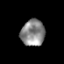
Tissue: prostate
Cell type: T cells
Senescence score: 0.3299
Nuclear area (px): 616
Mean DAPI intensity: 137.792